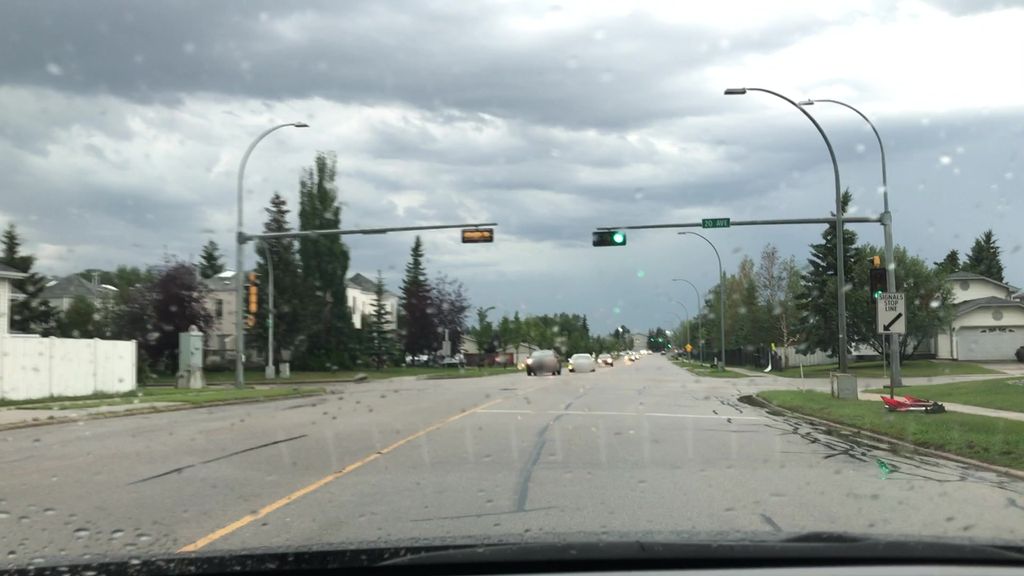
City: edmonton